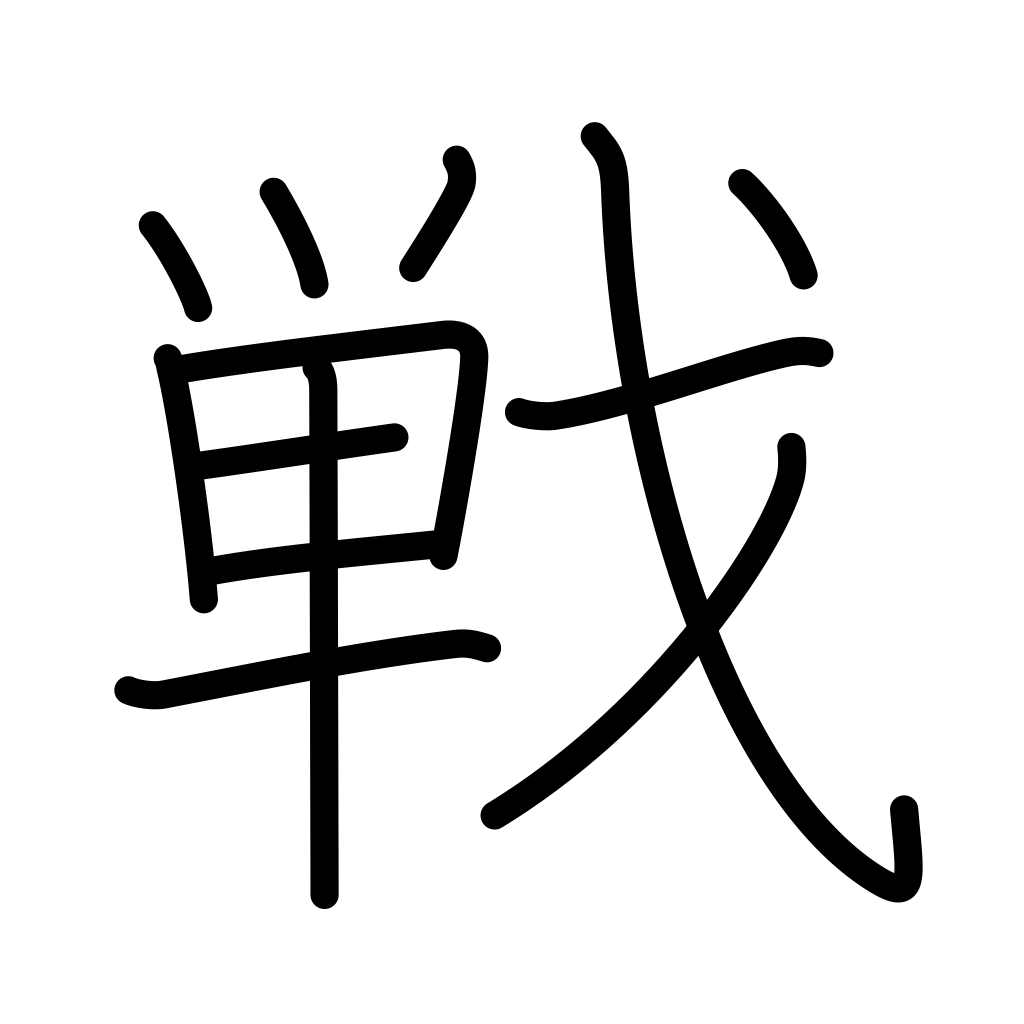
Meaning: war, battle, match